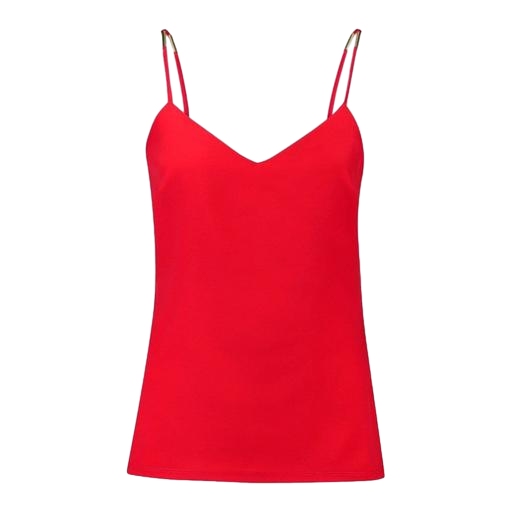
red double strap v-back camisole, red crossback tank, red reversible bias tank, white background